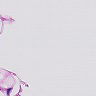
Metastatic tissue present: no